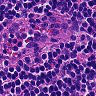
Metastatic tissue present: no